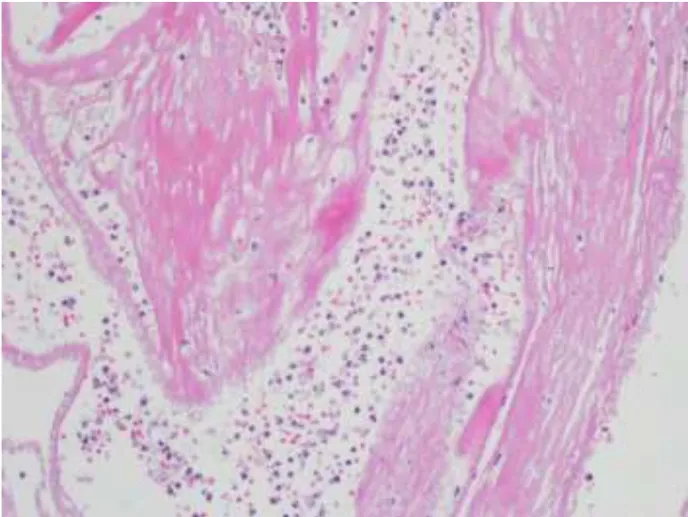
Microscopic view showing acute fibrinous exudate (H&E x 200).
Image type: pathology (h&e)